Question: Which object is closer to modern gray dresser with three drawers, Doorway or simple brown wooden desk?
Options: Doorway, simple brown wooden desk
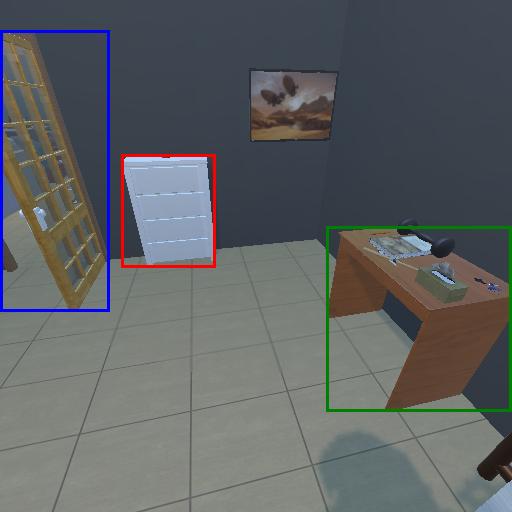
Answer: Doorway